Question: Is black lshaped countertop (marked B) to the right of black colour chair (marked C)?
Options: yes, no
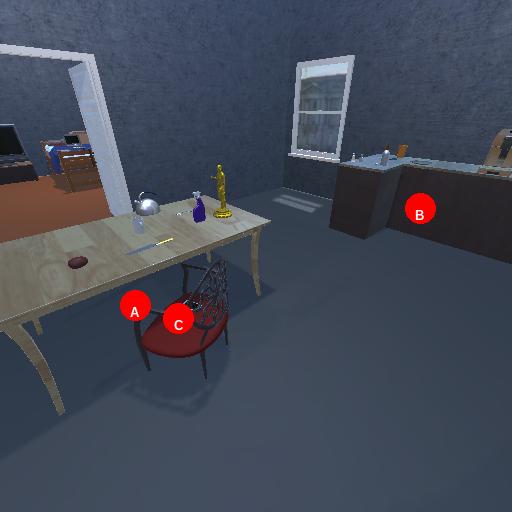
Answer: yes